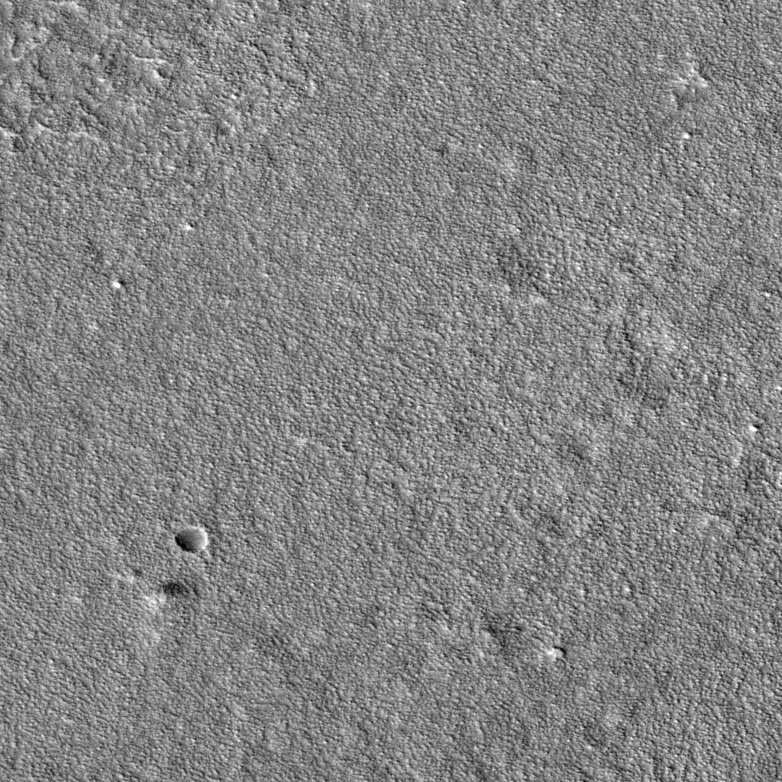
Label: dustdevil